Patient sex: F
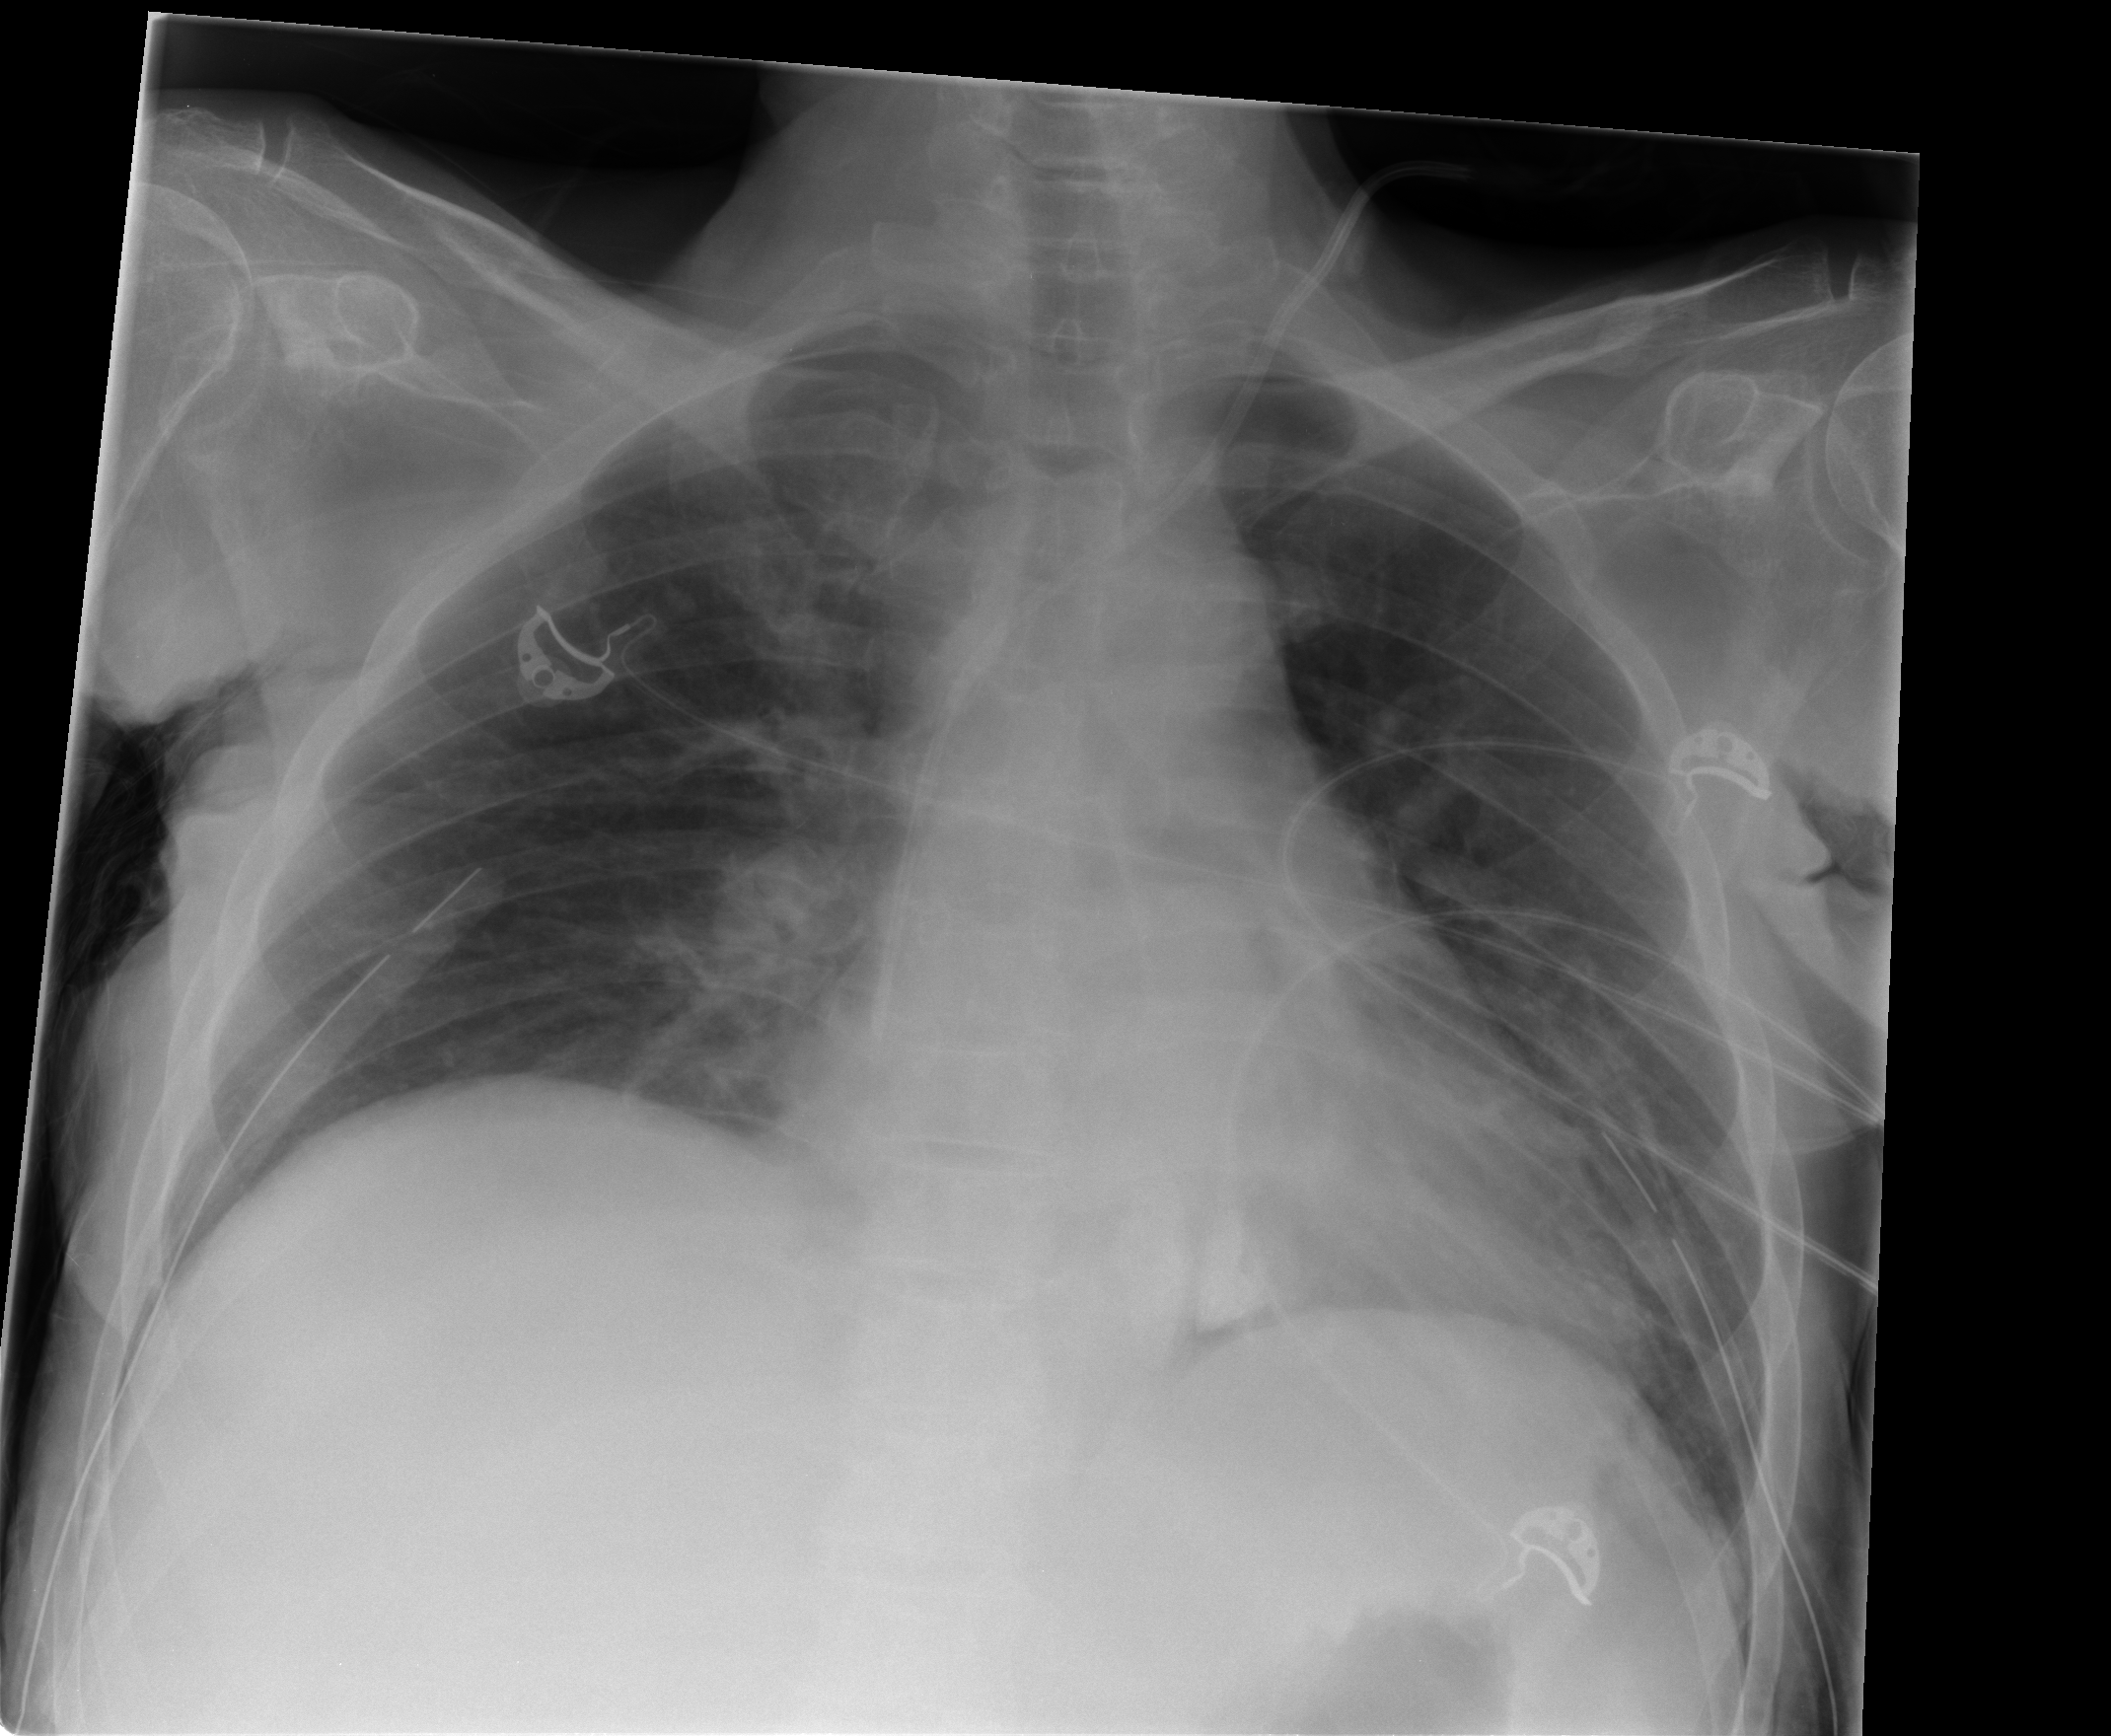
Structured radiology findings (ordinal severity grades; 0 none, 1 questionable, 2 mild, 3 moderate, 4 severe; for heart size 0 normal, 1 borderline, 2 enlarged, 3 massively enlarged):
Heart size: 0
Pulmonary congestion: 2
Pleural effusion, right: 0
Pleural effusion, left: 0
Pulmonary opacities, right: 0
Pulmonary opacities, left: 0
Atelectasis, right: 0
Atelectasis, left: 2